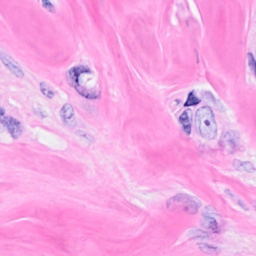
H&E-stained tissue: Breast